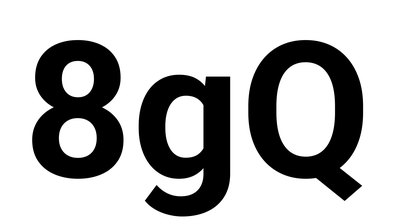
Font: Roboto_Bold